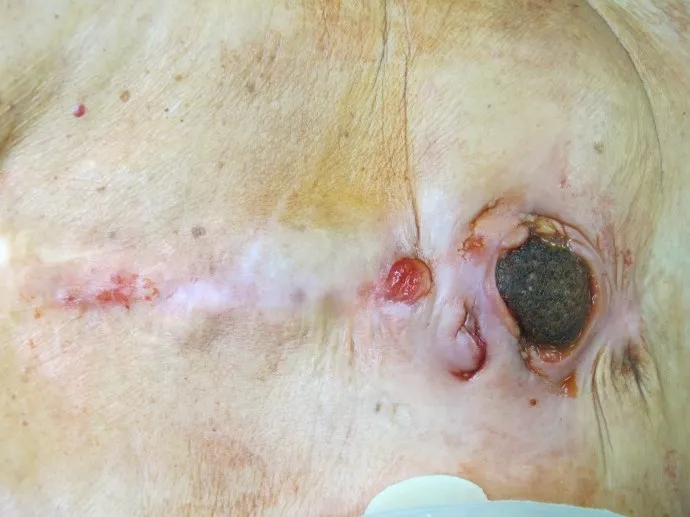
Second case. Enterocutanous fistula with migrated mesh.
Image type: medical_photograph (skin_photograph)